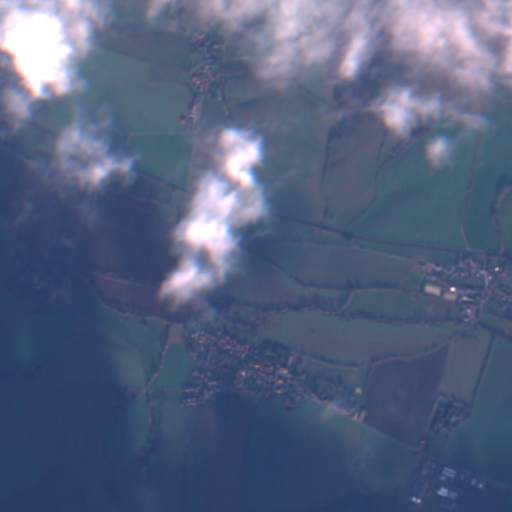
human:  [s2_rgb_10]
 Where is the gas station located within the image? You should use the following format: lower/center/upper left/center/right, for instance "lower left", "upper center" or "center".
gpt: The gas station is located in the lower right of the image.
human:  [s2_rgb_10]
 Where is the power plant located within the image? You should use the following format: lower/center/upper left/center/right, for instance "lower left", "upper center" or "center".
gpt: The power plant is located in the lower right of the image.
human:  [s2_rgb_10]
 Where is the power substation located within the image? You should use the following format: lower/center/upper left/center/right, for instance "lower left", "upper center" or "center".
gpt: The power substation is located in the center right of the image.
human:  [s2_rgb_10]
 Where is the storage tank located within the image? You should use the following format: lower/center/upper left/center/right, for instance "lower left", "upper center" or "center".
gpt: The storage tank is located in the upper center of the image.
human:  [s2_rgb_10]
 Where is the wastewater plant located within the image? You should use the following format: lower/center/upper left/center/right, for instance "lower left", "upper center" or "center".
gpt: The wastewater plant is located in the lower right of the image.
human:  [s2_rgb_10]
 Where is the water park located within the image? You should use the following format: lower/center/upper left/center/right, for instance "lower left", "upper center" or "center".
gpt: The water park is located in the lower right of the image.
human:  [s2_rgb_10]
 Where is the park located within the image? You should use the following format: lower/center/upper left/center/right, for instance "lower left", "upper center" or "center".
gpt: There is no park in the image.